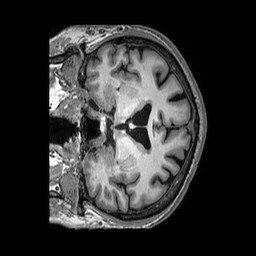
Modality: T1w
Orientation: coronal
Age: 67
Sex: male
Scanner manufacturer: philips
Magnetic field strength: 3 T
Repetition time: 0.006728 s
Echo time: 0.003023 s